Question: I need to transform a csv document structured like that:
'''
i love iphone positive
i hate iphone negative
'''
to a gate document which include the related class:

what is the best way to do that ? jape, groovy ?
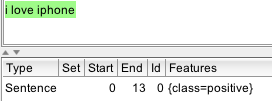
Answer: Basically you have to deal with CSV and GATE document. If you search on CPAN you'll find modules which can handle these type of documents easily.
- <URL>
So you may use Text::CSV to get the text out of CSV file and use 'setText', 'setAnnotationSet' methods of NLP::GATE::Document module to creat, set text and annotate a GATE document.
Try it out and if you face any problem then ask again with the code you've tried so far to achieve your goal.